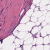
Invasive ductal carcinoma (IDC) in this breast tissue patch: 1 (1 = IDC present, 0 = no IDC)